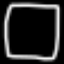
Label: square